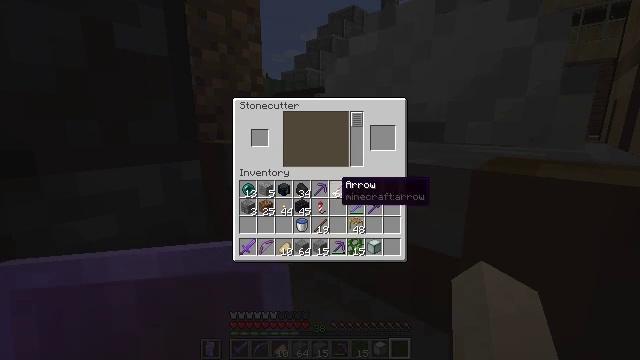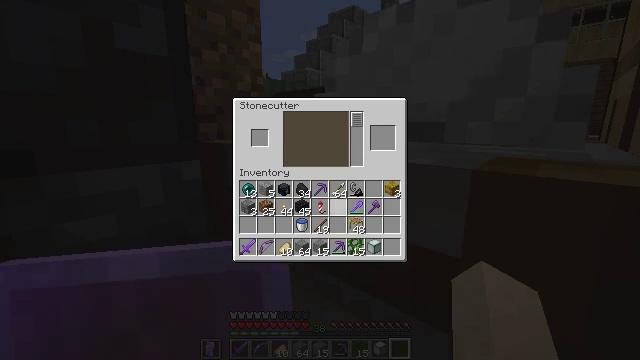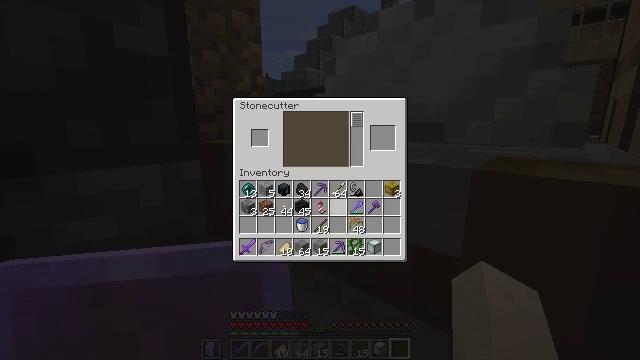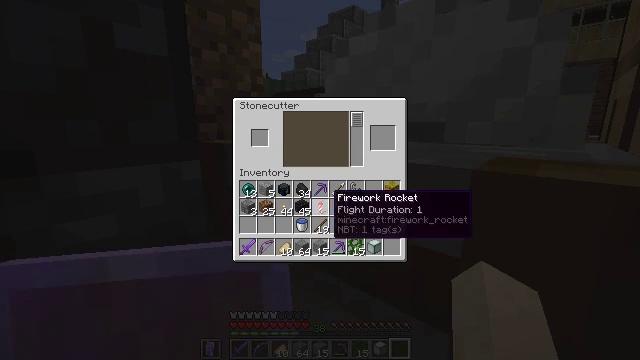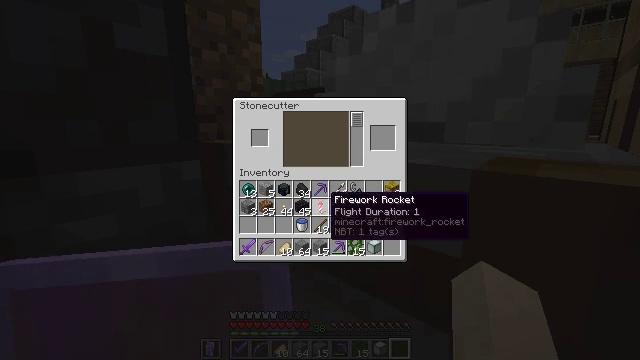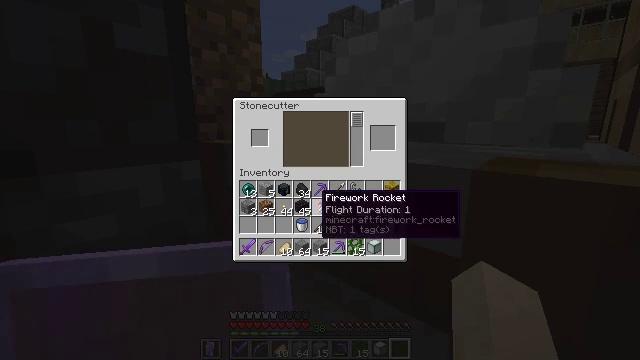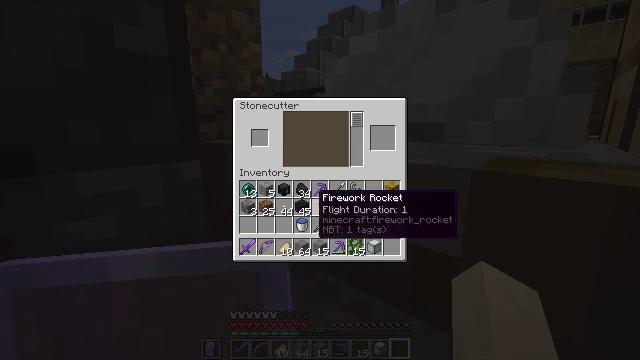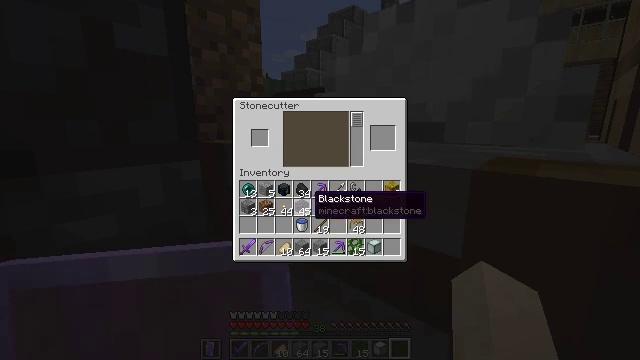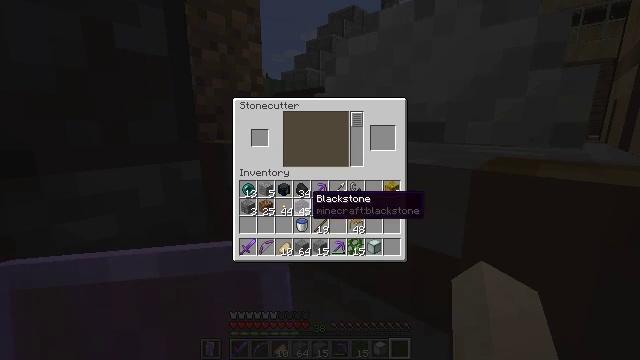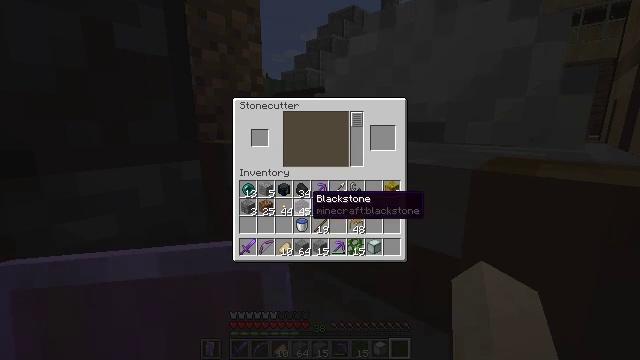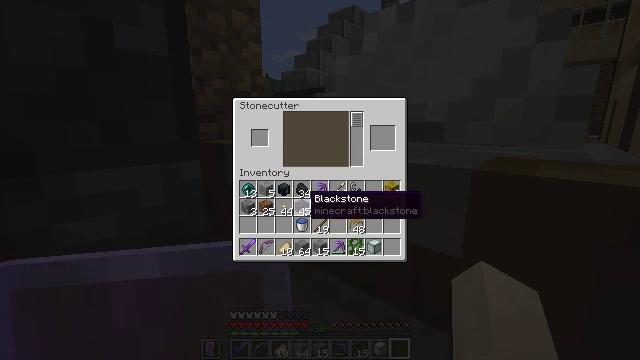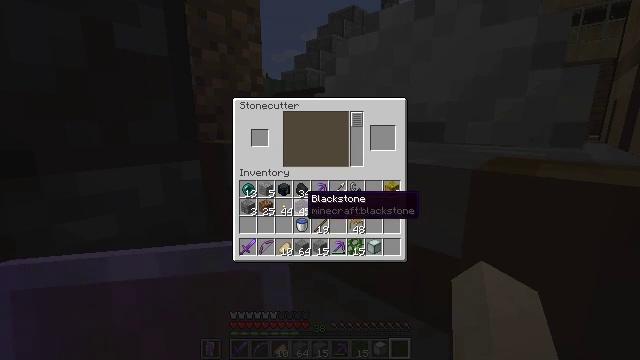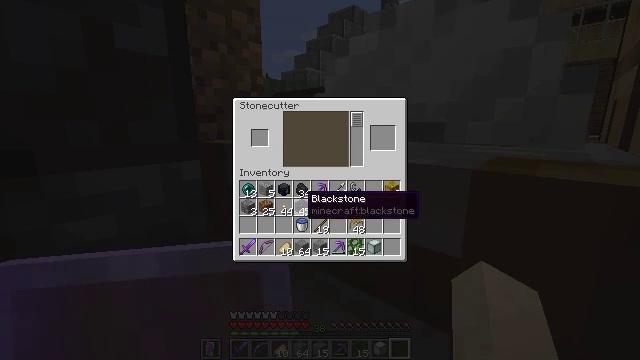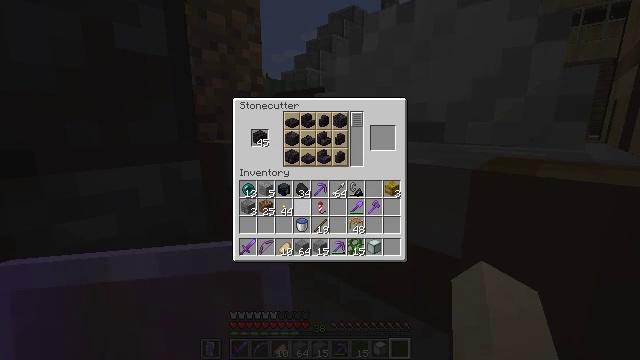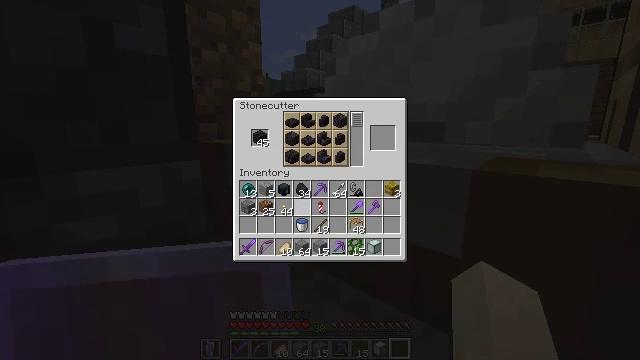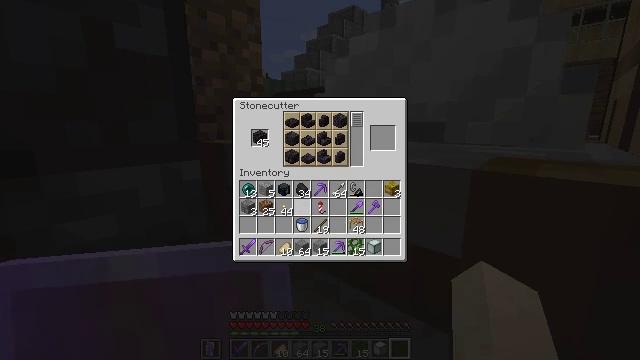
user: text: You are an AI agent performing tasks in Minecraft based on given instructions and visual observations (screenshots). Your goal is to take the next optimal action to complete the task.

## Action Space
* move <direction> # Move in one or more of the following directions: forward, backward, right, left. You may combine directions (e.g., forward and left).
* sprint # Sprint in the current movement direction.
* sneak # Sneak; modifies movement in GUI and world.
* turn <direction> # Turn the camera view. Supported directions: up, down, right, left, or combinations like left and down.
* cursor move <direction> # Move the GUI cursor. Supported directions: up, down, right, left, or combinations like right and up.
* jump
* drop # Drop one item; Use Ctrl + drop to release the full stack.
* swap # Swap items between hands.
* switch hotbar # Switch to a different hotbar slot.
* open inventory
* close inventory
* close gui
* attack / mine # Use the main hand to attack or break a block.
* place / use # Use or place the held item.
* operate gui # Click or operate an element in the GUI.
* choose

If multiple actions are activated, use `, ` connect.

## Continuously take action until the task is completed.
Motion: motion action
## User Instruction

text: Craft polished blackstone stairs using blackstone.
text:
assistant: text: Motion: no_op
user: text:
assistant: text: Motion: no_op
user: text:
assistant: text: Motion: sneak, turn down
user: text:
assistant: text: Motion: sneak
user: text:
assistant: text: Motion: sneak, turn left
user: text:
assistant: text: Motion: sneak
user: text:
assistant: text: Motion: sneak
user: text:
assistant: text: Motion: sneak
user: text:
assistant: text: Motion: sneak
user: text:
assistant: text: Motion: sneak
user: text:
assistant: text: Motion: sneak
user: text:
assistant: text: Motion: sneak
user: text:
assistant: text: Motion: sneak, attack / mine
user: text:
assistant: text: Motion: sneak, attack / mine
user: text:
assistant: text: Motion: sneak
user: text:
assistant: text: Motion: sneak
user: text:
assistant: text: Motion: no_op
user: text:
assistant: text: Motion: no_op
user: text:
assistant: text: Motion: no_op
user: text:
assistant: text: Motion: no_op
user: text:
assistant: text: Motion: no_op
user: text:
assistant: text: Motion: no_op
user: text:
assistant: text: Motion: no_op
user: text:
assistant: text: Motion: no_op
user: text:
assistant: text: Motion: no_op
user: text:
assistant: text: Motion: no_op
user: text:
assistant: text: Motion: no_op
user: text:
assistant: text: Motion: no_op
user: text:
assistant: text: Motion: no_op
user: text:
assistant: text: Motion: no_op